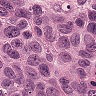
Metastatic tissue present: yes